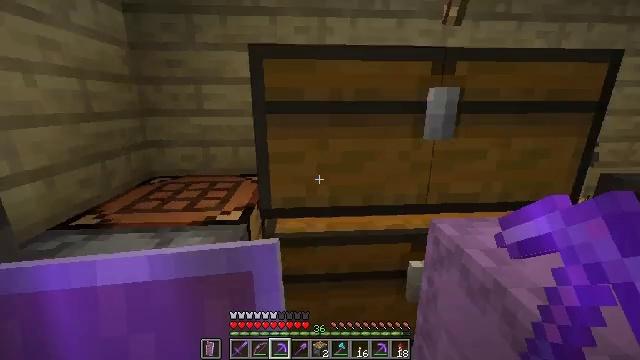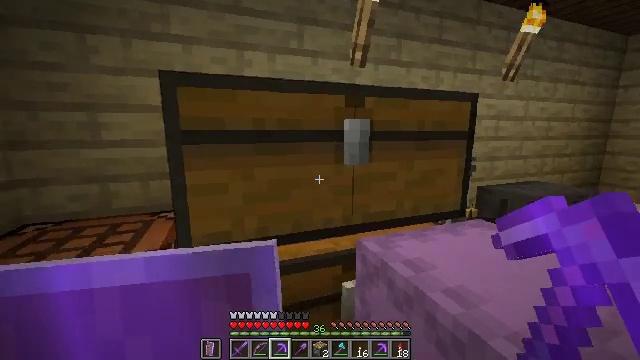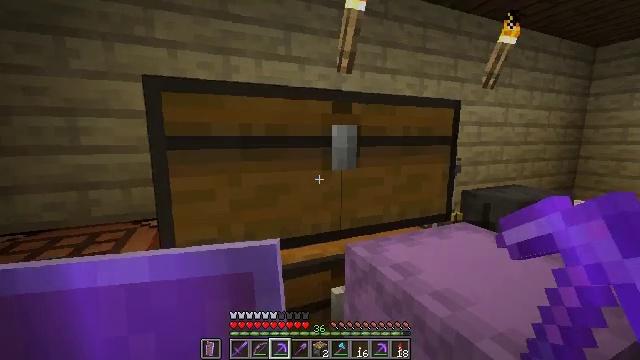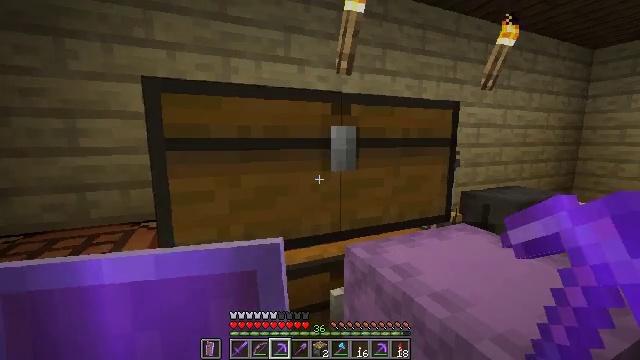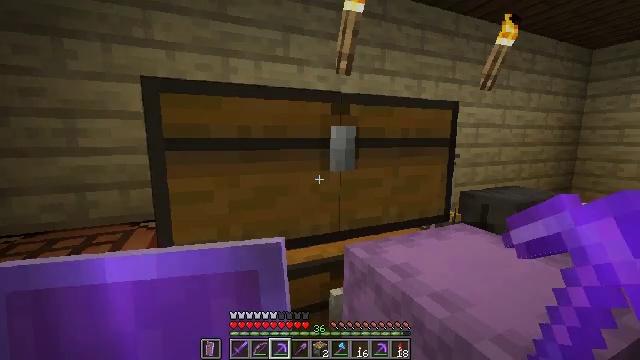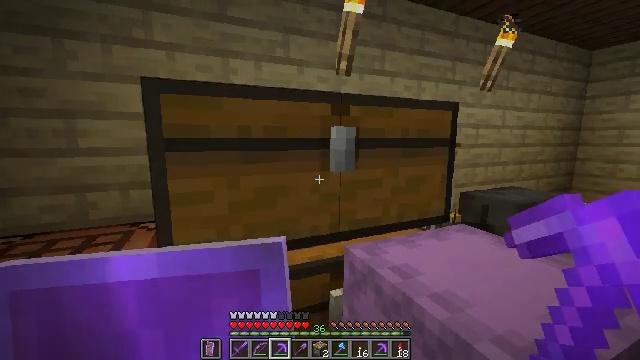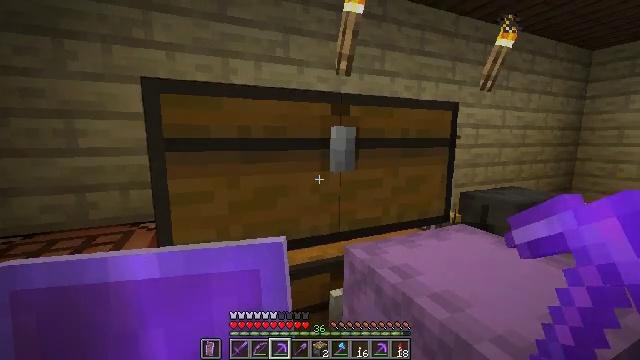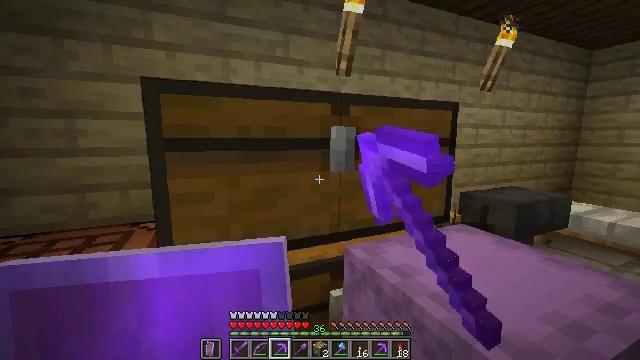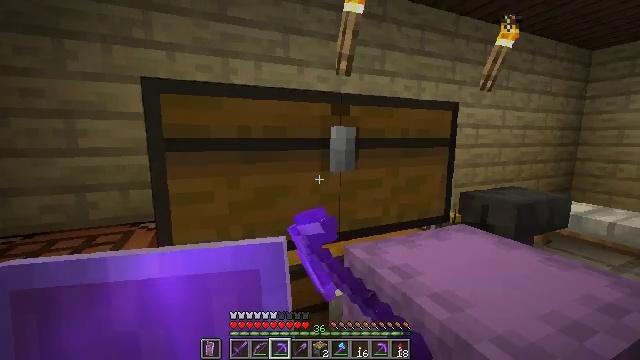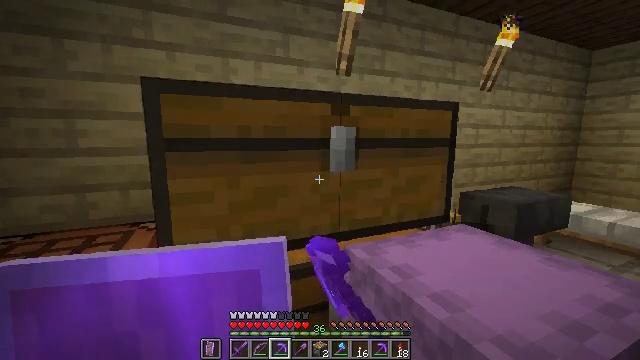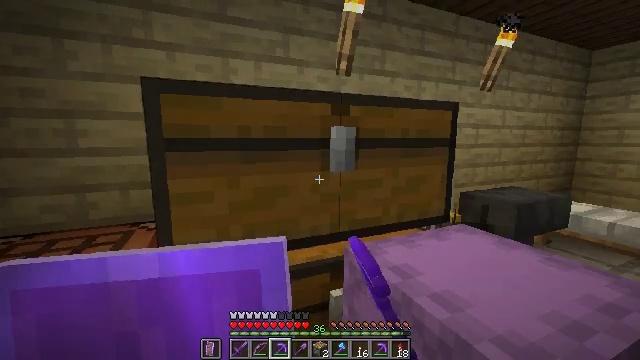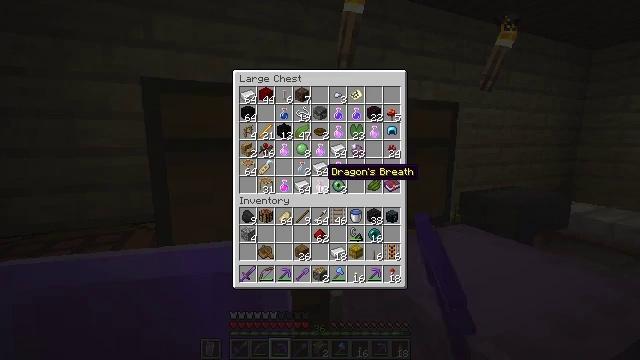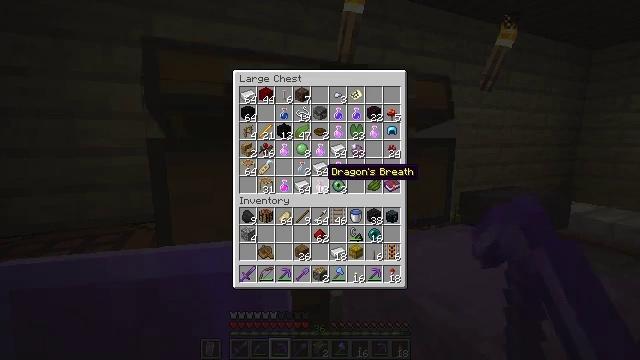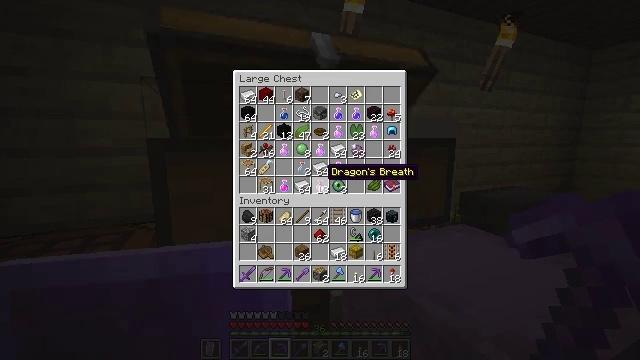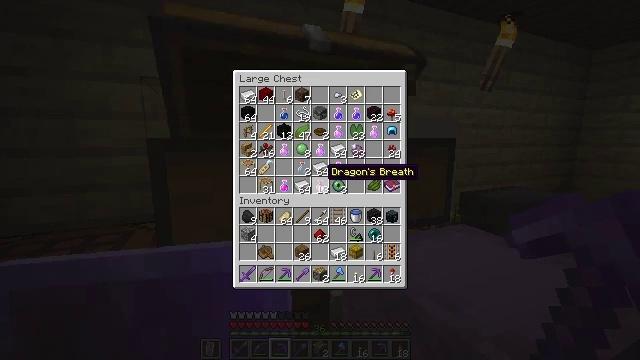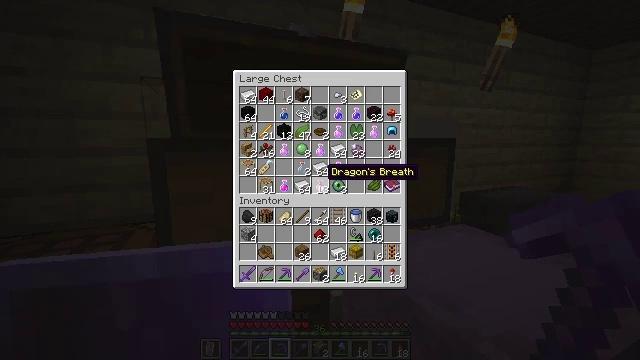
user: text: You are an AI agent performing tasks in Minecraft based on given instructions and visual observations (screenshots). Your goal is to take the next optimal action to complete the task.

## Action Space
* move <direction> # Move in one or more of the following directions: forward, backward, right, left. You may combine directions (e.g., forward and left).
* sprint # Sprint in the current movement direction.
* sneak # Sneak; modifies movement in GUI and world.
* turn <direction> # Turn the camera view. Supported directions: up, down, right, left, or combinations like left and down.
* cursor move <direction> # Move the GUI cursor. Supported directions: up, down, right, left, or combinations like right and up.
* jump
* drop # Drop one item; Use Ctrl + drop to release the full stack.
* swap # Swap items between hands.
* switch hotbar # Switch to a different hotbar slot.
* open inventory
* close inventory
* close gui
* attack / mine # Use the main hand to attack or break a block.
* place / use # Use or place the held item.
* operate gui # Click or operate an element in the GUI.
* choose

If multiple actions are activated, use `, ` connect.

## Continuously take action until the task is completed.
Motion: motion action
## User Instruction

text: Interact with the crafting table to craft a sticky piston.
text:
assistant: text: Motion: turn right and up
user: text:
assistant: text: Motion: turn right and up
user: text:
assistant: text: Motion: no_op
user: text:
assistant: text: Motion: no_op
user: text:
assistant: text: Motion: no_op
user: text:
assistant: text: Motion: use / place
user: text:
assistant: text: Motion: use / place
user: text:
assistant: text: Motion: use / place
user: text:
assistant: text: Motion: use / place
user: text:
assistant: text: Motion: no_op
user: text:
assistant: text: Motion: no_op
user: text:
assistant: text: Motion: no_op
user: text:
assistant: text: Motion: no_op
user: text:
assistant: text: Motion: no_op
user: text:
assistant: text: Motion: no_op
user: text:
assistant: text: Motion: no_op
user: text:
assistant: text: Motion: no_op
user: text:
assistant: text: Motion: no_op
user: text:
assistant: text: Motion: no_op
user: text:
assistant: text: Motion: no_op
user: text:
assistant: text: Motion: no_op
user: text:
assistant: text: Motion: turn left and up
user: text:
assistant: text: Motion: turn left and up
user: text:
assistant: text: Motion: turn up
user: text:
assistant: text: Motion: no_op
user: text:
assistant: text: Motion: no_op
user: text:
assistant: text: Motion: no_op
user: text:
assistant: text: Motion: no_op
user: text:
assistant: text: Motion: attack / mine
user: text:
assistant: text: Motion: attack / mine